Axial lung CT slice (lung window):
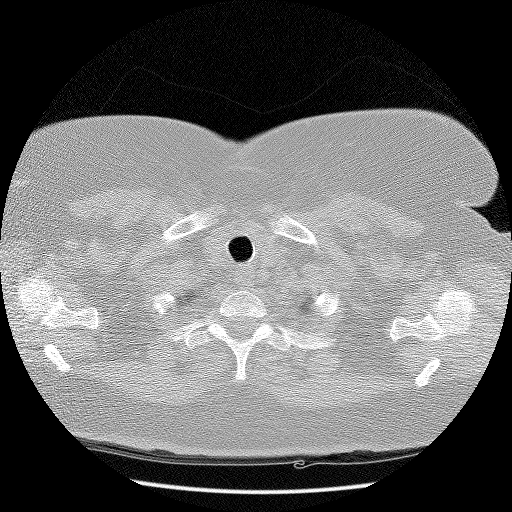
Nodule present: no